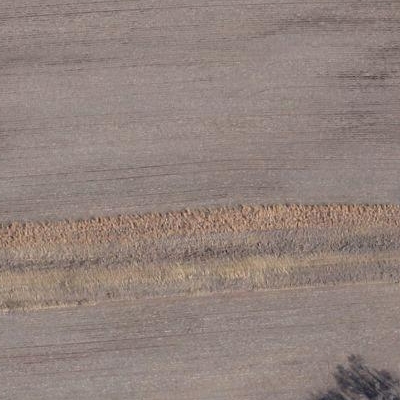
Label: Field